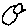
Label: bird